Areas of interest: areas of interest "YONEX Zhongyue Badminton Court"
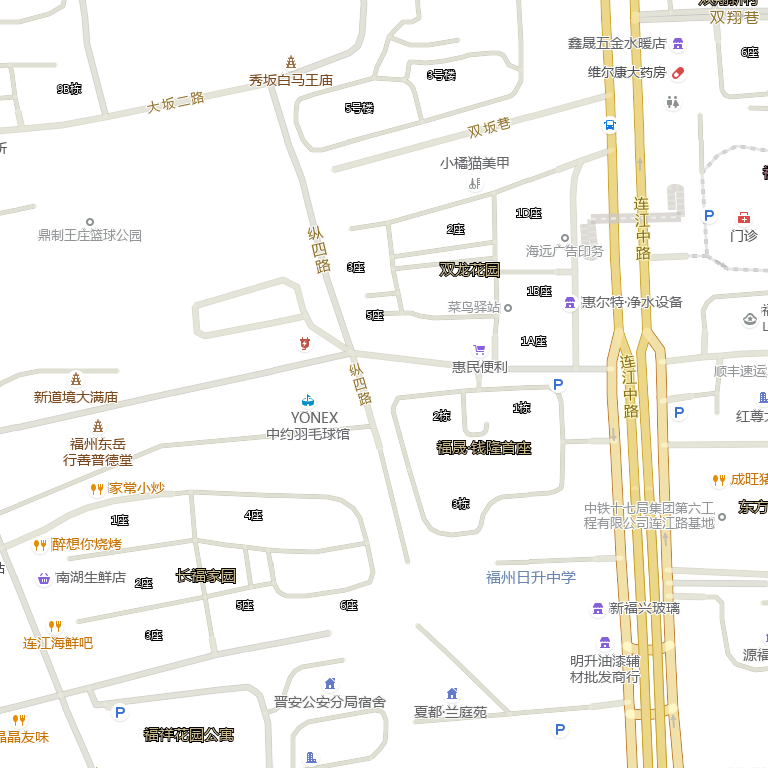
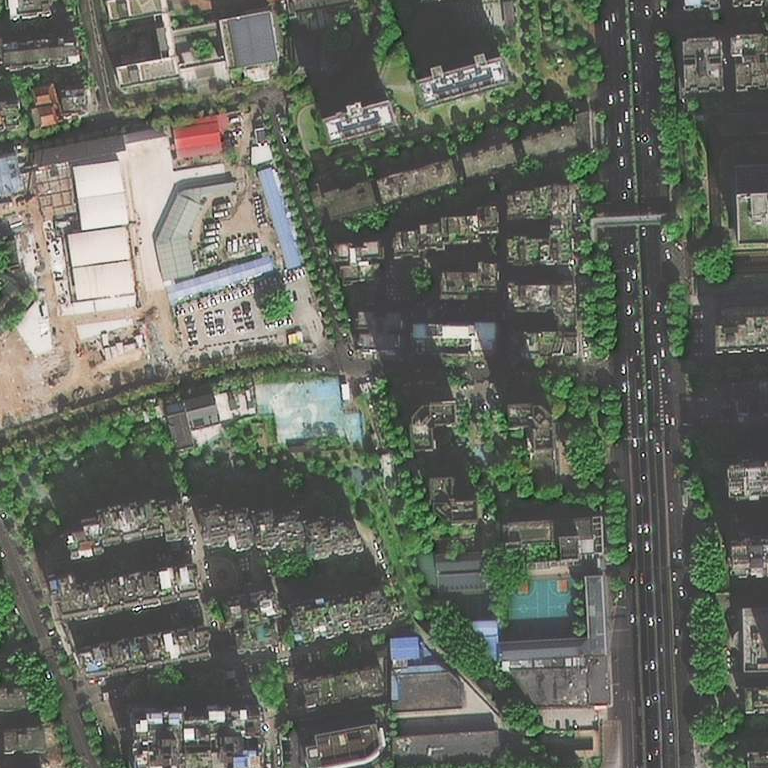